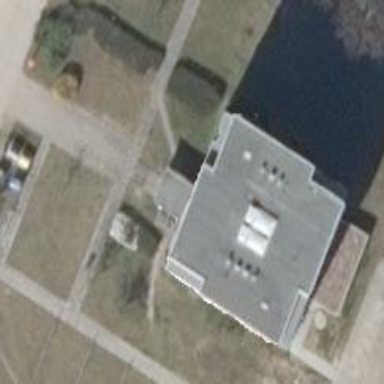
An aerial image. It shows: Flat-roofed building.